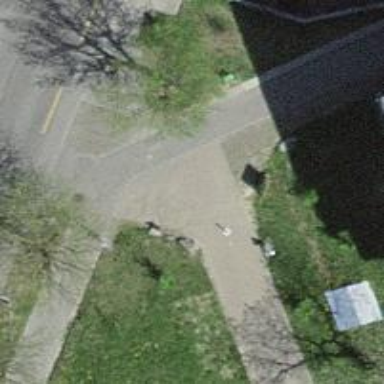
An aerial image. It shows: Bollard barrier.